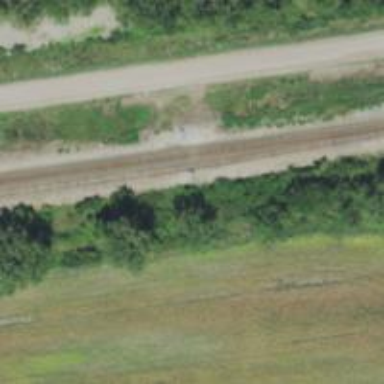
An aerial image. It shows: Railway siding for service.